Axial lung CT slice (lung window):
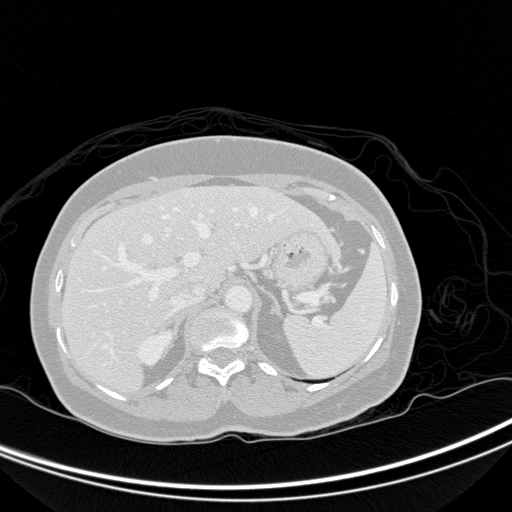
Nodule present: no